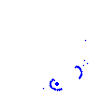
Particle: pion